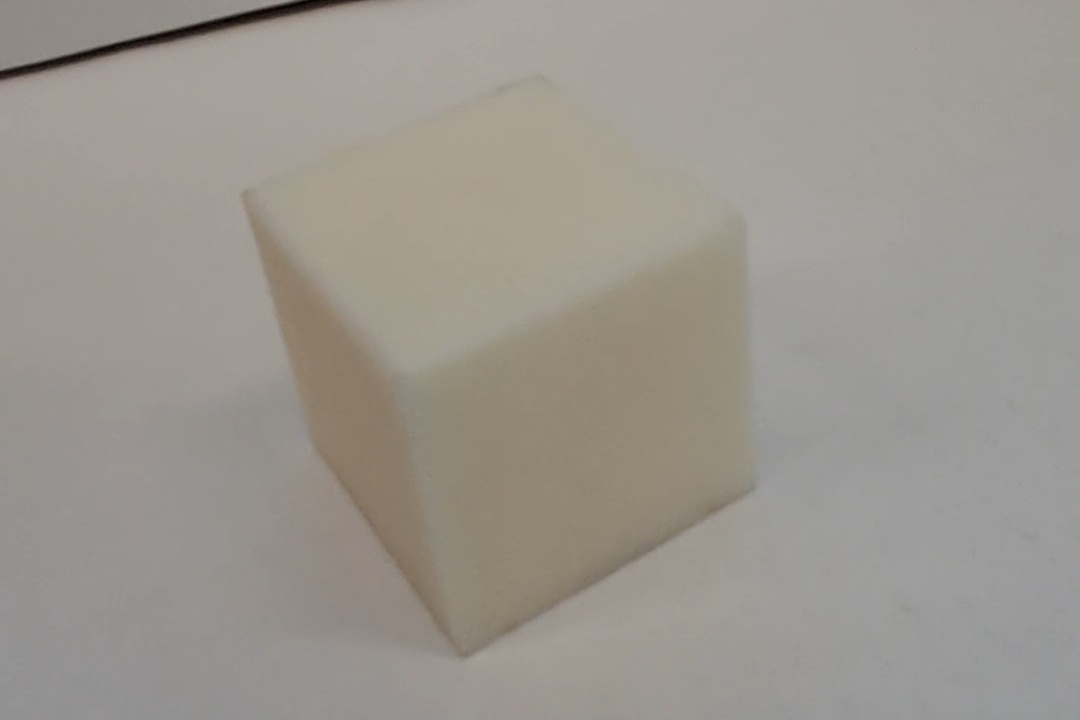
Label: Cuboid